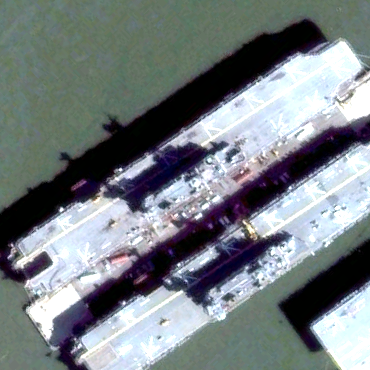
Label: assault